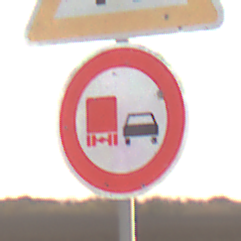
Verkehrszeichen: UeberholverbotKraftfahrzeuge
Zusatzzeichen oben: VerengteFahrbahn
Umgebung: Outdoor, Nature
Tageszeit: MorningAfternoon
Wetter: Overcast
Licht: Natural
Jahreszeit: NotSpecified
Kontrast: LowContrast